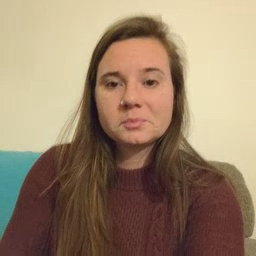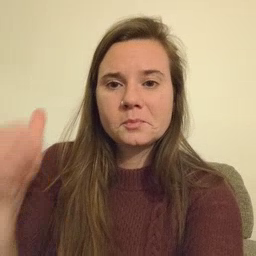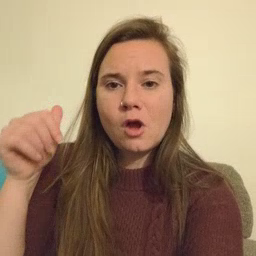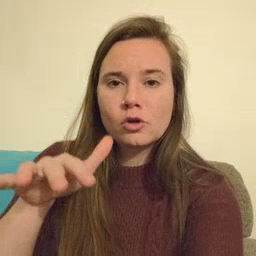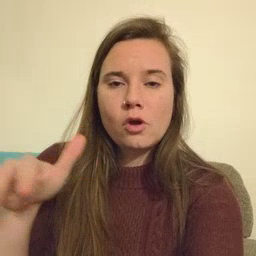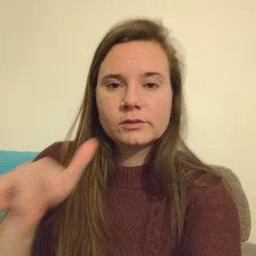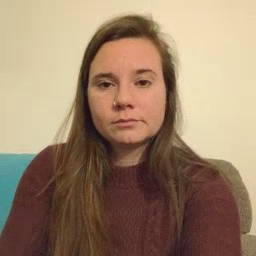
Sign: backyard